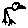
Label: bird